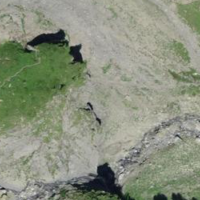
EUNIS habitat code: 31
Species observed at this site:
Rosa pendulina